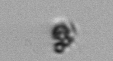
Label: detritus